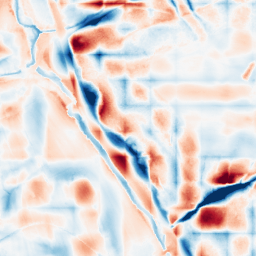
Category: wavelet
Decomposition family: wavelet_biorthogonal
Decomposition parameters: wavelet: bior2.4
level: 5
Upsampling method: sinc_blackman
Upsampling parameters: scale: 2
kernel_size: 8
Upsampling scale: 2